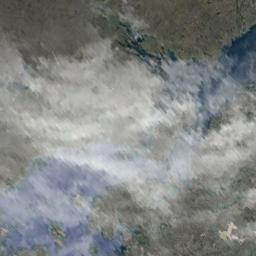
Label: cloud